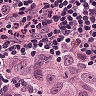
Metastatic tissue present: yes